Interaction volume radius: 5 \u00c5
Interaction volume height: 30 \u00c5
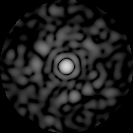
Disorder parameter: 0.8223